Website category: sports
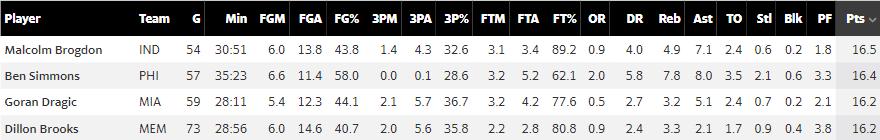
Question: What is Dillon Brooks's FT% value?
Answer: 80.8

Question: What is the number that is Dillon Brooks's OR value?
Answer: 0.9

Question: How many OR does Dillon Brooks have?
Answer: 0.9

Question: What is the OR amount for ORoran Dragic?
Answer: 0.5

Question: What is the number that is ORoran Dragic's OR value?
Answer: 0.5

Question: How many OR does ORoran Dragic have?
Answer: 0.5

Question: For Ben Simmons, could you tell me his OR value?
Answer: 2.0

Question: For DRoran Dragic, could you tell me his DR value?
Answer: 2.7

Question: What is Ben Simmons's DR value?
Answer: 5.8

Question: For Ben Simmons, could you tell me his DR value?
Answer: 5.8

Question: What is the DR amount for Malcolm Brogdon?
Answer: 4.0

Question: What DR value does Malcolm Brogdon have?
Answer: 4.0

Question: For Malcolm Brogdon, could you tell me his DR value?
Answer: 4.0

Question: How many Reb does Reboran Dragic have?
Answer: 3.2

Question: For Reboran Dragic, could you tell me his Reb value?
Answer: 3.2

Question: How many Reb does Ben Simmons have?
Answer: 7.8

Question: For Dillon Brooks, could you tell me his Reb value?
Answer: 3.3

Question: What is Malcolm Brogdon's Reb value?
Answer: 4.9

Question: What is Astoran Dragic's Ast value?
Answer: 5.1

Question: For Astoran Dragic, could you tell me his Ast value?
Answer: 5.1

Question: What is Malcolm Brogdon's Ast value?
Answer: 7.1

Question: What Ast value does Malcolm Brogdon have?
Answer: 7.1

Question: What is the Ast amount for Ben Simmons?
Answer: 8.0

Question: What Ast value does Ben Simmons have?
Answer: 8.0

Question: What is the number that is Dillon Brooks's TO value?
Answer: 1.7

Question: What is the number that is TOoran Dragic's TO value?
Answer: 2.4

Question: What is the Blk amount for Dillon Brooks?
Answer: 0.4

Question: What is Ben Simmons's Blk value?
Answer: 0.6

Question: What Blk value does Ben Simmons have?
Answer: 0.6

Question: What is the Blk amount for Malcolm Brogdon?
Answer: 0.2

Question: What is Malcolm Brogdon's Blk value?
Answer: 0.2

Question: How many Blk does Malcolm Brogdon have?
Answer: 0.2

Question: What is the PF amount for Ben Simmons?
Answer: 3.3

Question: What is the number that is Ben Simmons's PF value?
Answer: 3.3

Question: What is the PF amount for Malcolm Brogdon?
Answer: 1.8

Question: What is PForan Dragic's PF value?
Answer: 2.1

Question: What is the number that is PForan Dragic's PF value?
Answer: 2.1

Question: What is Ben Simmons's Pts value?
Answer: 16.4

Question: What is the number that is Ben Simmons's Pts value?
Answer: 16.4

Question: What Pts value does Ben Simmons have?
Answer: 16.4

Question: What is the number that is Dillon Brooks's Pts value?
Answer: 16.2

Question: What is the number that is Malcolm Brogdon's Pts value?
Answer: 16.5

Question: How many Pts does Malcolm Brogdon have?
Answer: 16.5

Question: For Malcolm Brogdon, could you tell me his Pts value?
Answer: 16.5